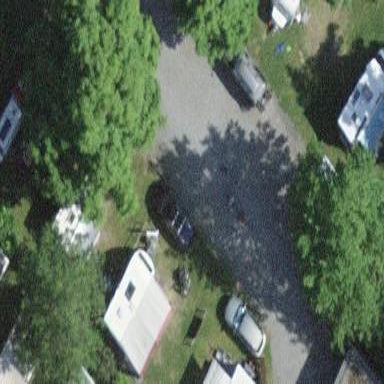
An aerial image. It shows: Camping pitch for tourists.